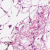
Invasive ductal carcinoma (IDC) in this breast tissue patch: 0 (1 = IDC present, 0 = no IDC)